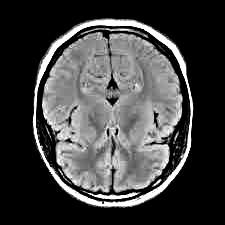
Label: notumor